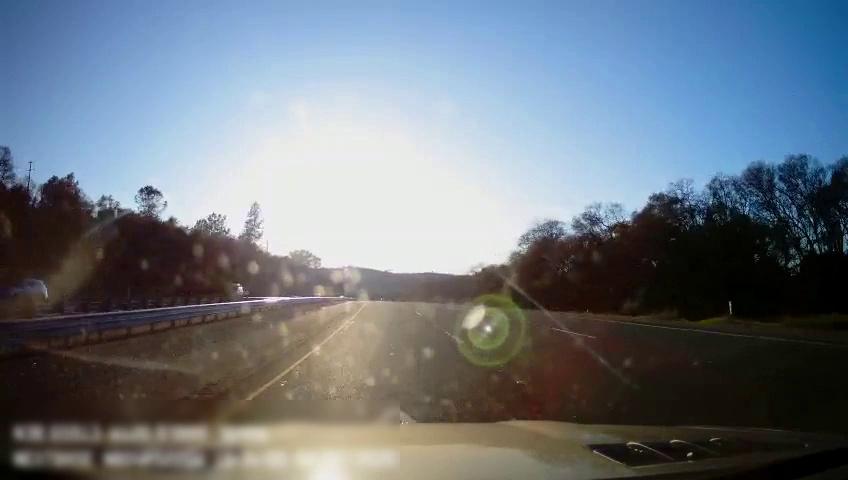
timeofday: Day
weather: Sunny
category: Drivable Space
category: Vehicles | SUV
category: Vehicles | SUV
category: Lanes | Current Lane
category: Lanes | Current Lane
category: Lanes | Alternate Lane
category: Lanes | Alternate Lane